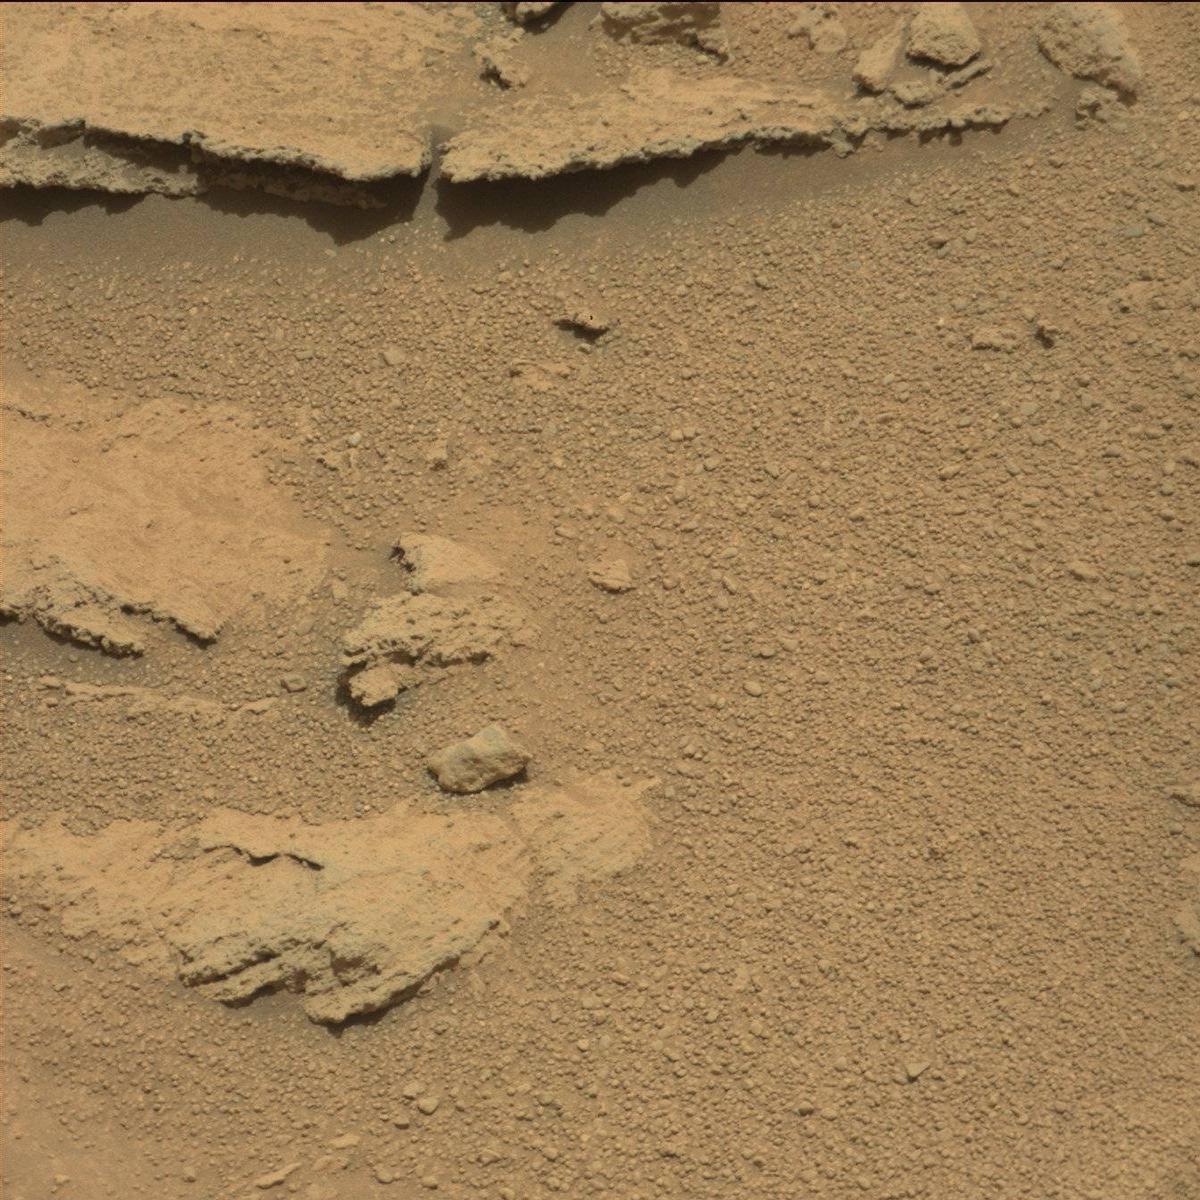
Terrain classes present: Bedrock, Rock, Sand / Soil